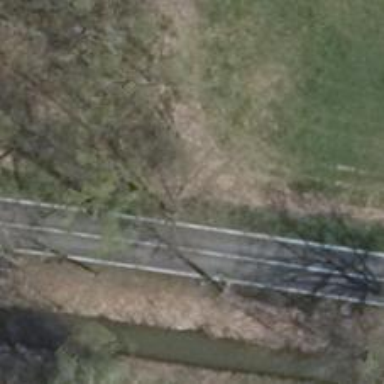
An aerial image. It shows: Row of deciduous broadleaved trees.